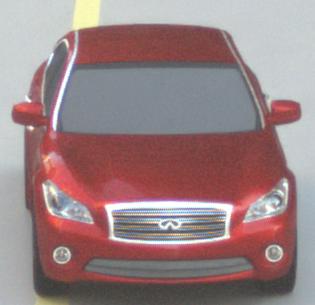
Make: Infiniti
Model: M 37
Detailed model: M (Y51)
Model produced from: 2010/10
Model produced until: 2013/11
Doors: 4
Color: red
Road condition: wet road
Daytime: sunrise or sunset
Contrast: low contrast